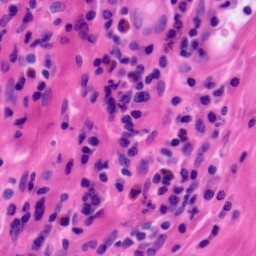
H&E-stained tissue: Tonsil